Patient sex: F
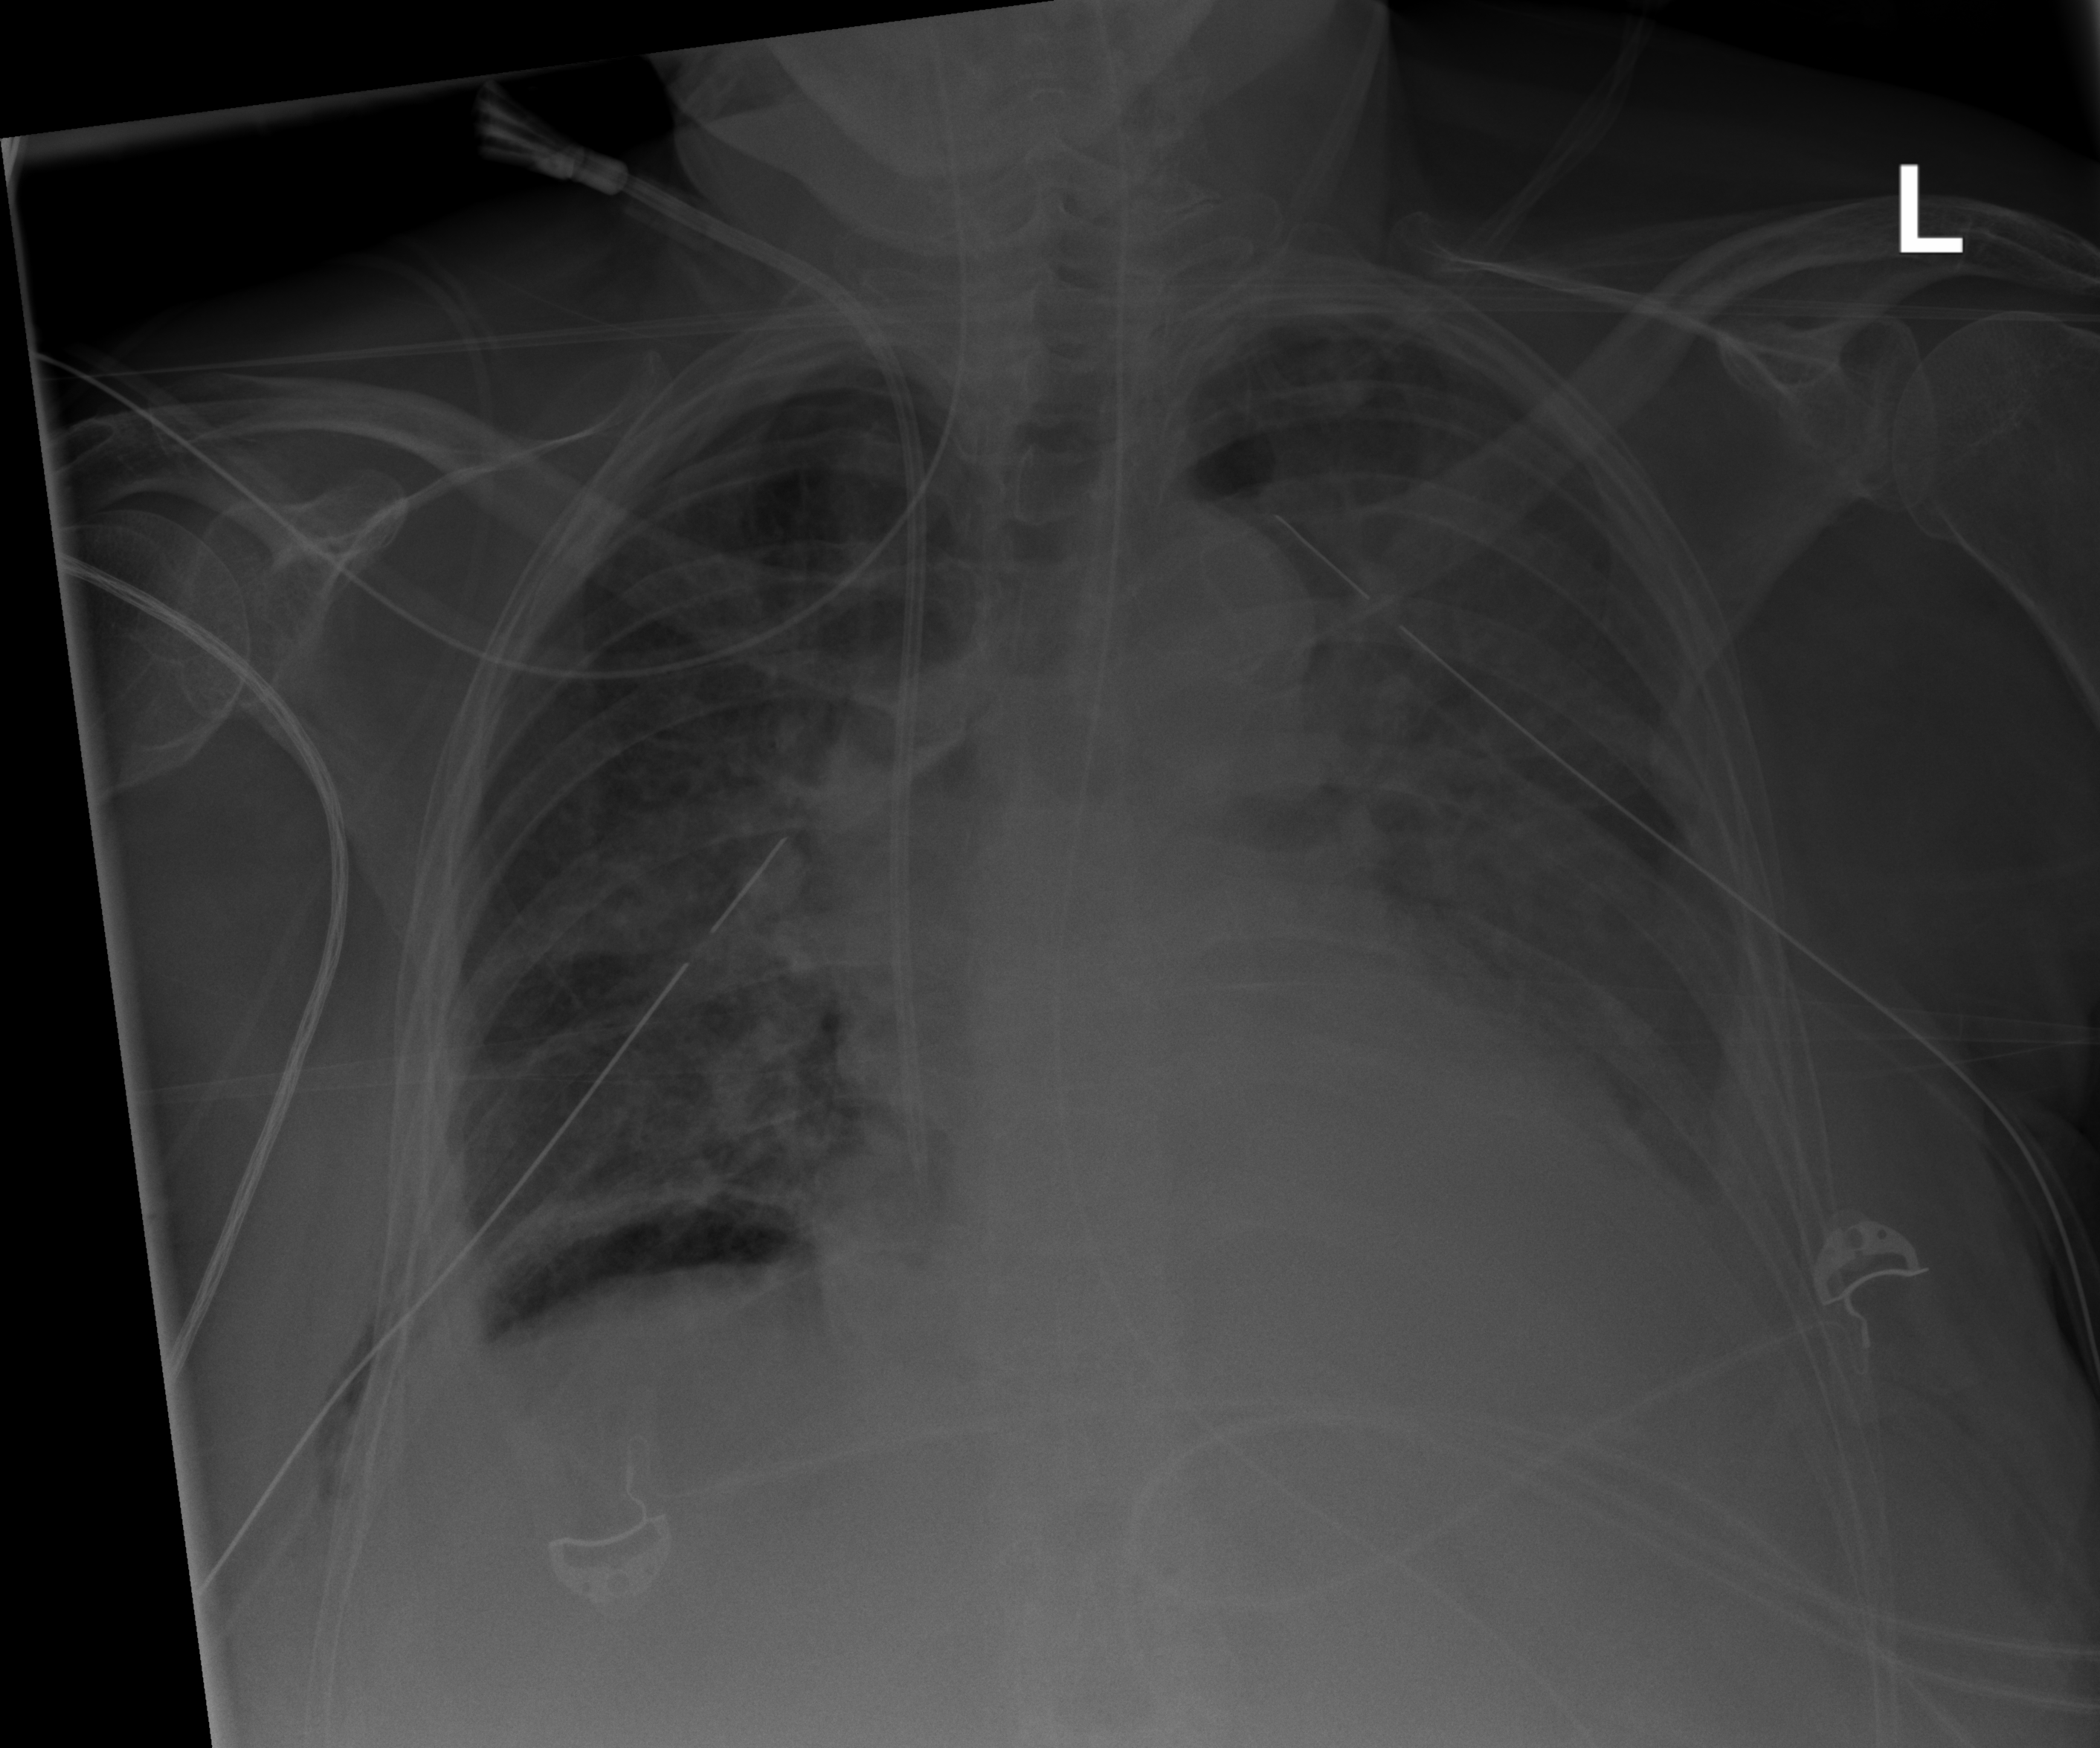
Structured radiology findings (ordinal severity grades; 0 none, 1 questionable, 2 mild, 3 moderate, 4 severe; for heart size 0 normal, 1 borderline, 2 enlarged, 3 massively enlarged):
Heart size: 2
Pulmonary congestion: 2
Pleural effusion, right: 0
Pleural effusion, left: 3
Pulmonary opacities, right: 3
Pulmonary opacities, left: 2
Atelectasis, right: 3
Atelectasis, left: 2